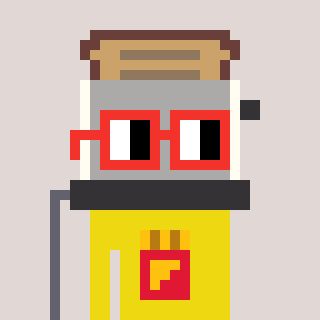
a pixel art character with square red glasses, a toaster-shaped head and a yellow-colored body on a warm background